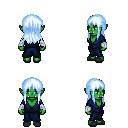
a pixel art fantasy rpg character, female body template, orc, green skin, blue robe, white pants, white cyan unkempt hairstyle, white cloth bandages, gray slippers, four views (front, back, left, right), 2x2 character sprite sheet, small pixel art, hard edges, no anti-aliasing